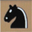
Piece: bN